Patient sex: F
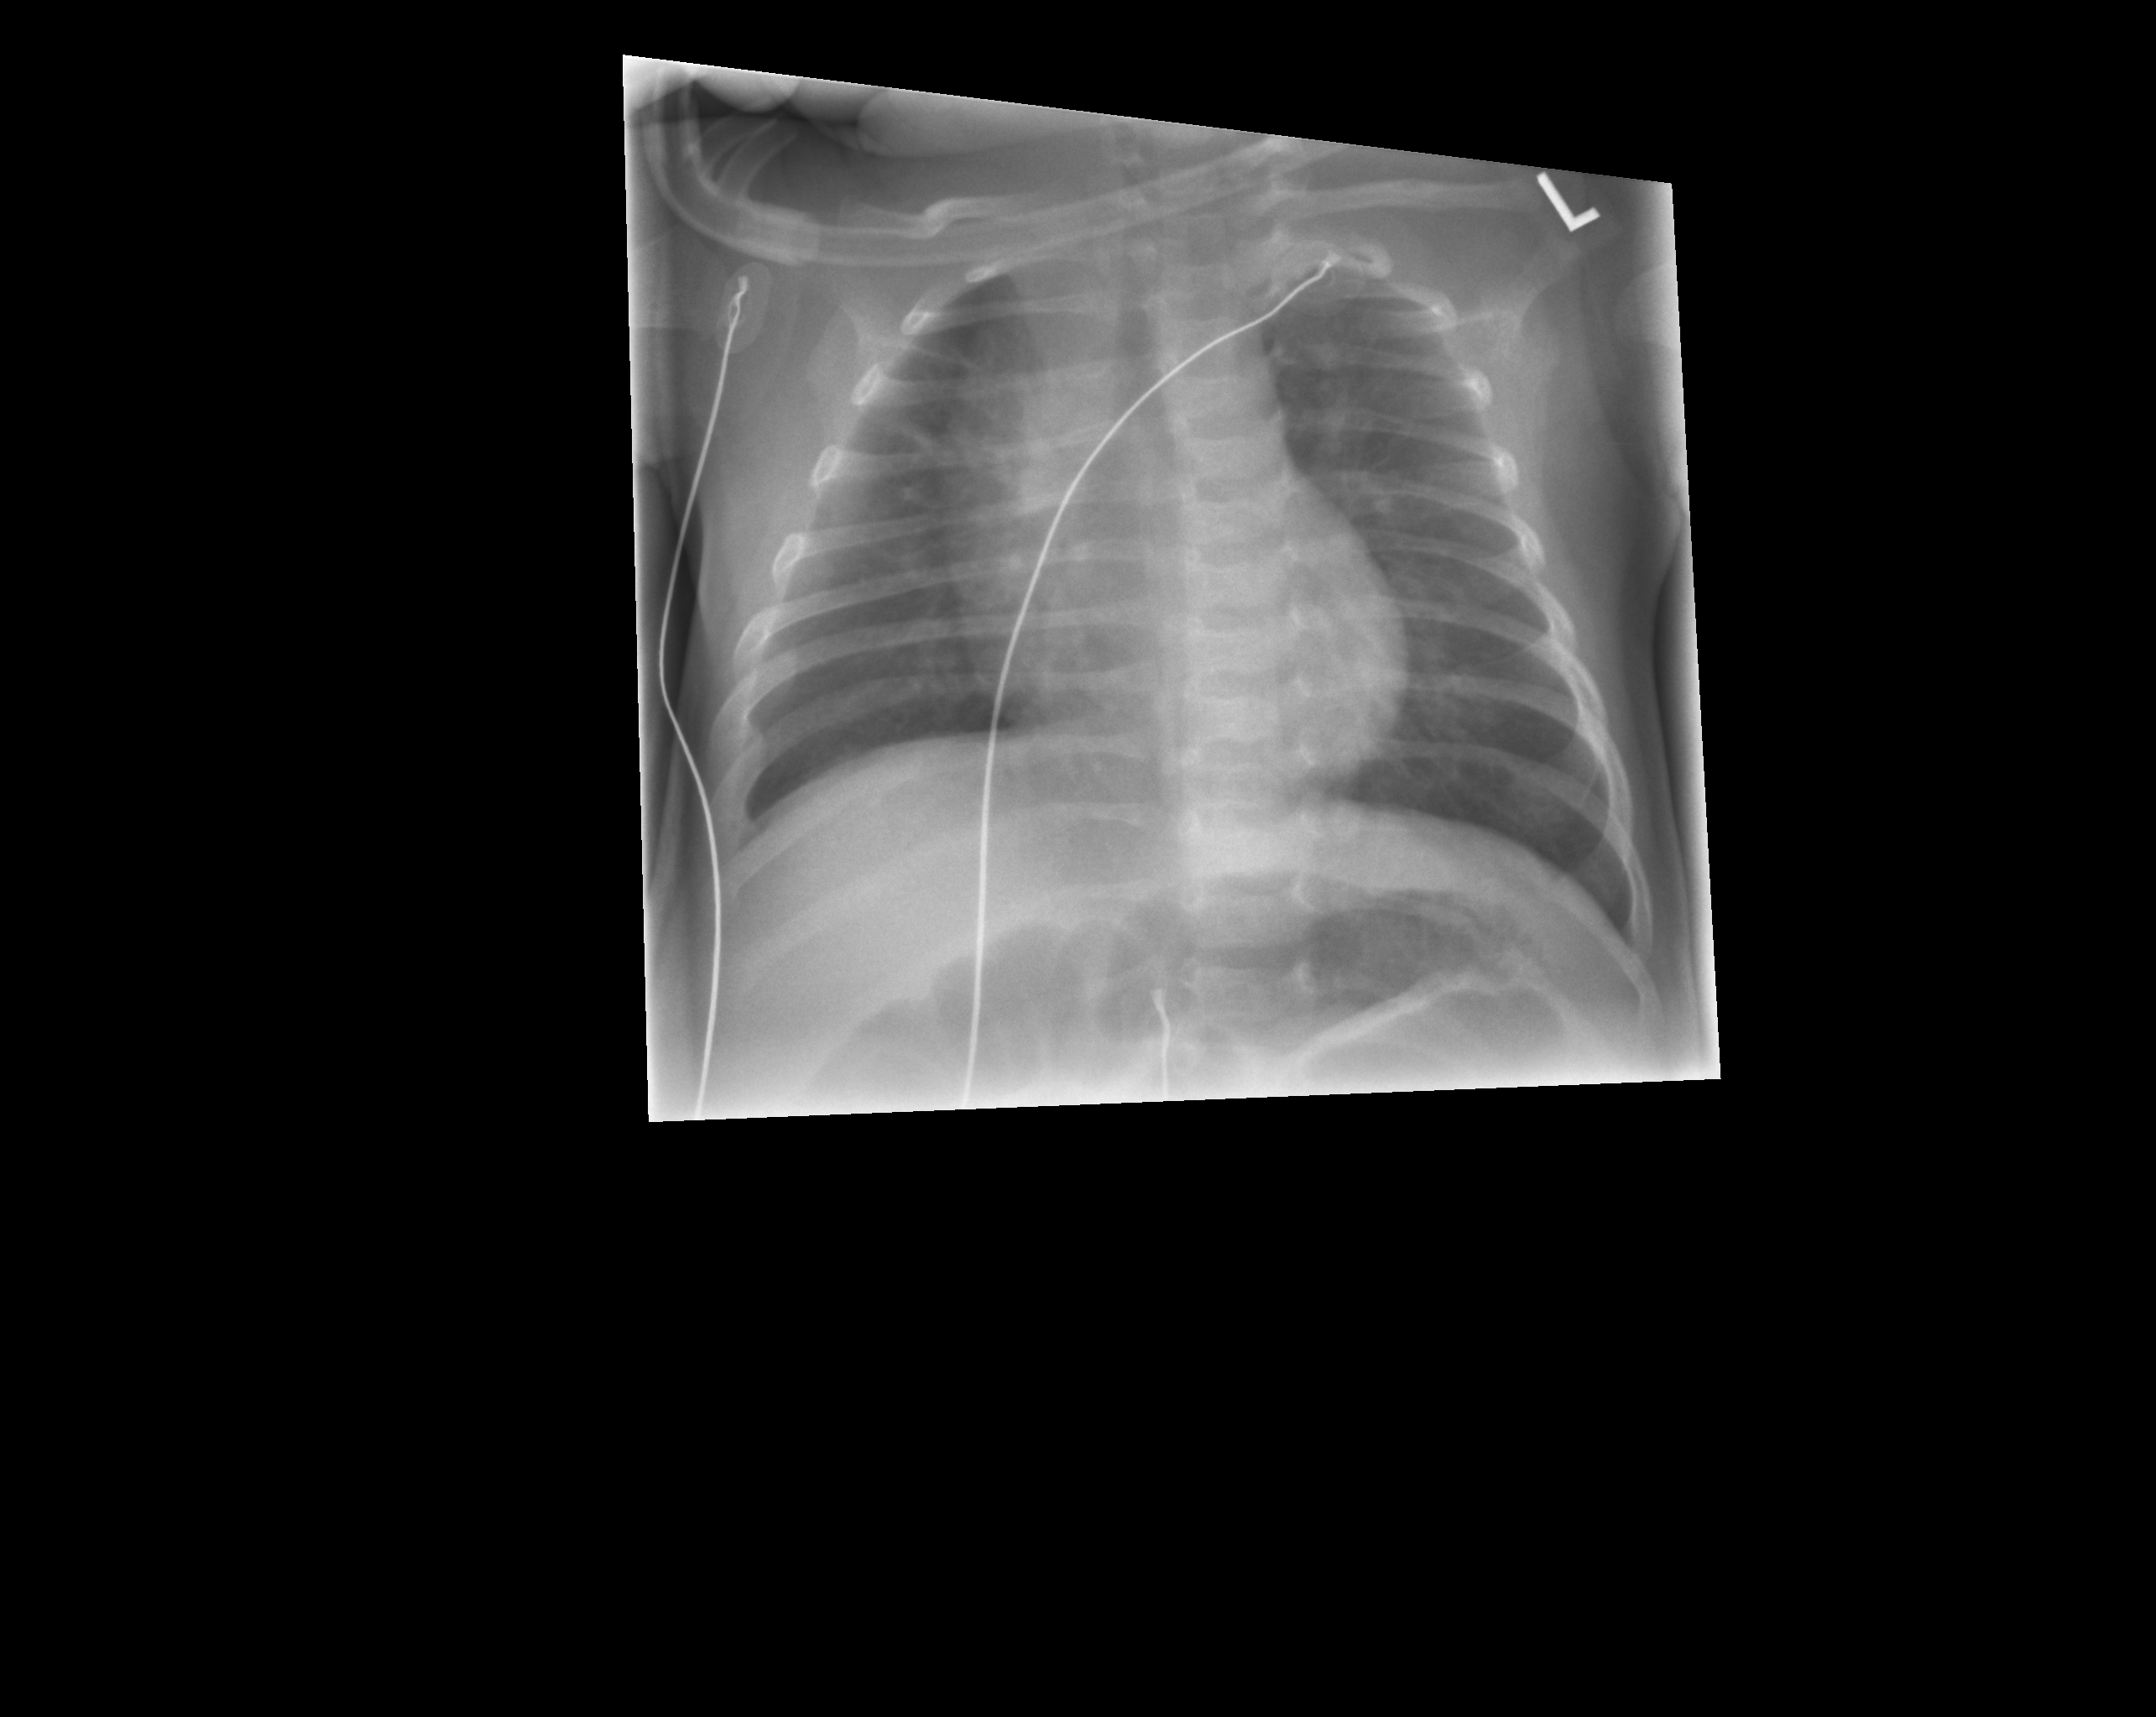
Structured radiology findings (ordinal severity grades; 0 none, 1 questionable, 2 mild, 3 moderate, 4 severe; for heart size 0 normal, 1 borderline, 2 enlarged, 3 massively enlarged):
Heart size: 0
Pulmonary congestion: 0
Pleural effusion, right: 1
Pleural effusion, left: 0
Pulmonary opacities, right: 0
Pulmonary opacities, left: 0
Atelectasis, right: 0
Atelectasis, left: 0